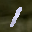
Label: 1